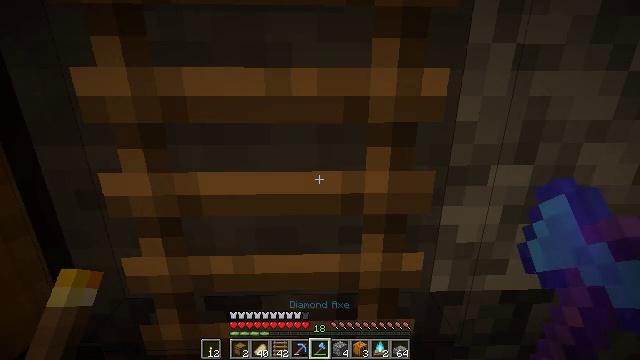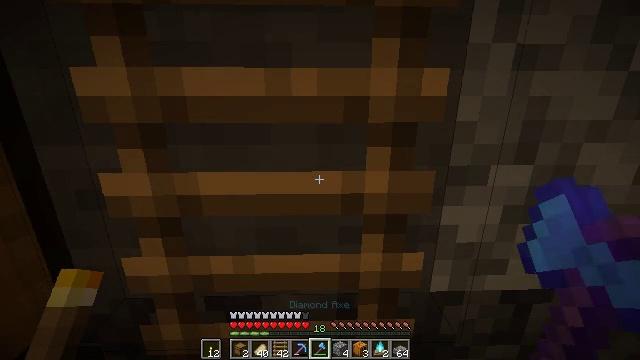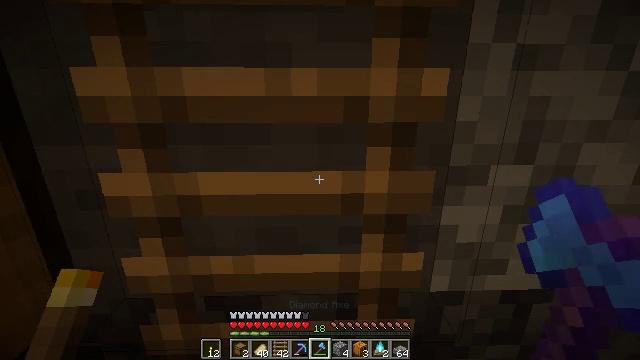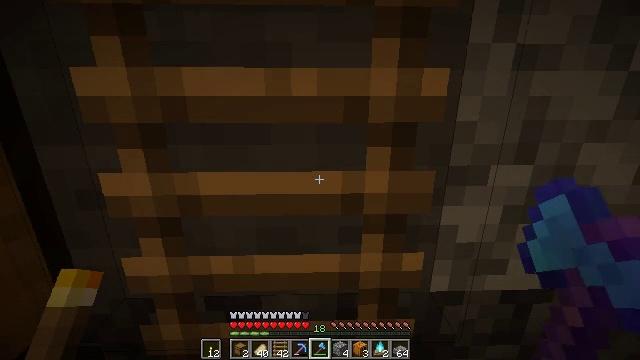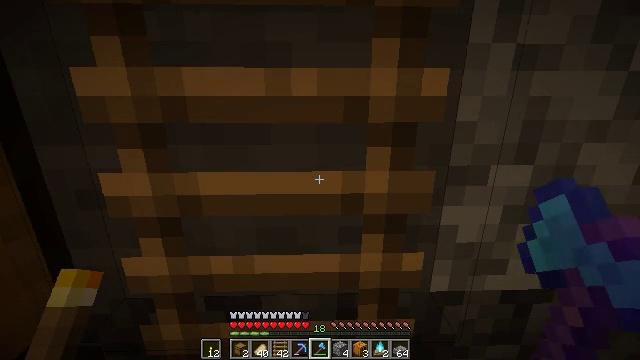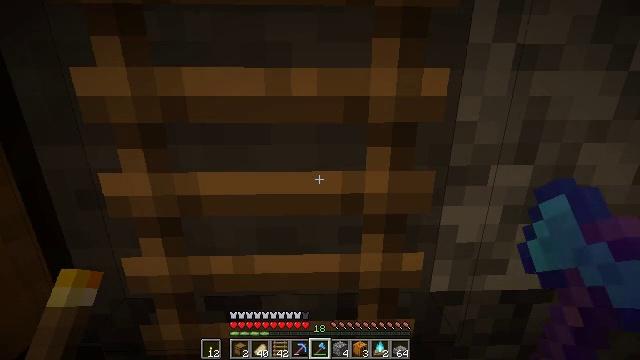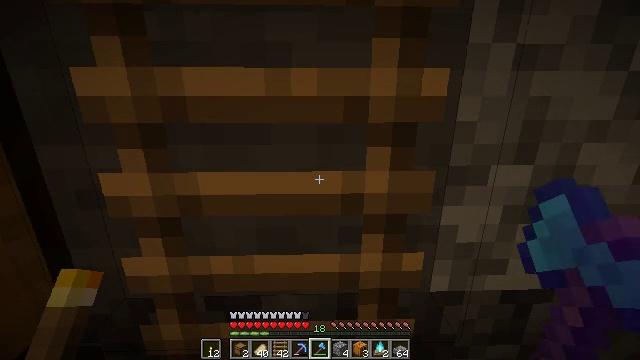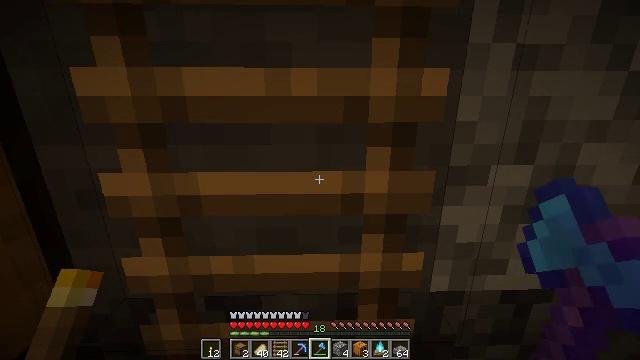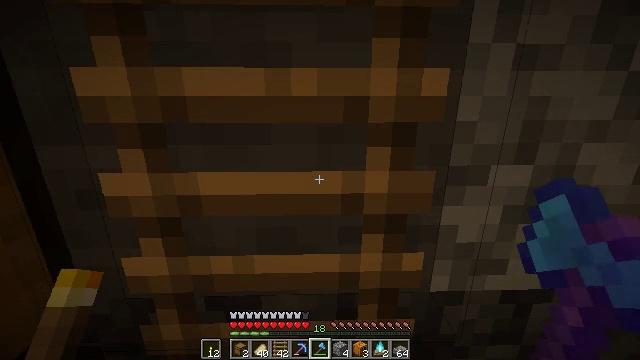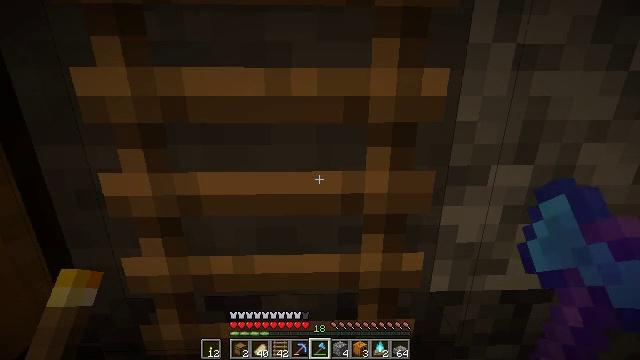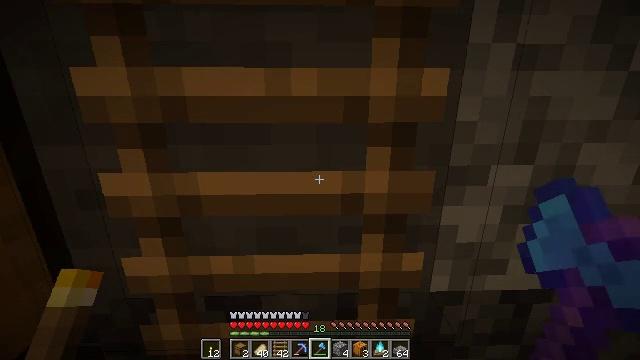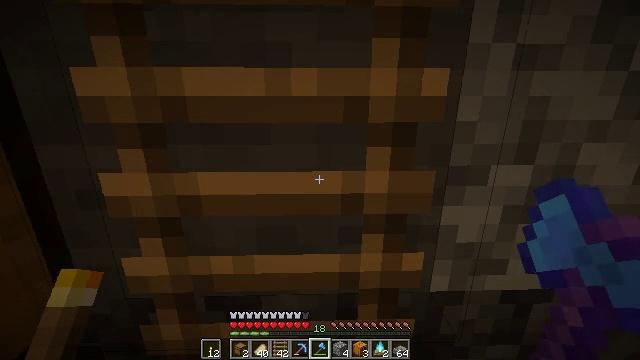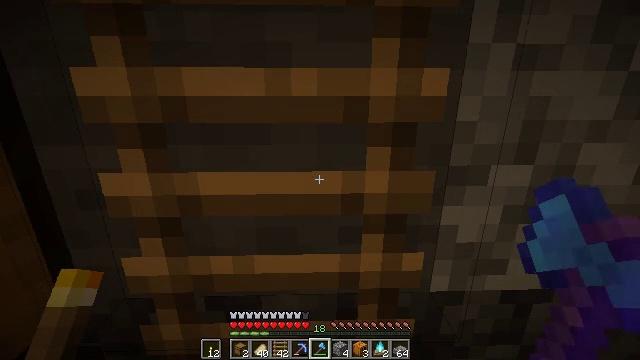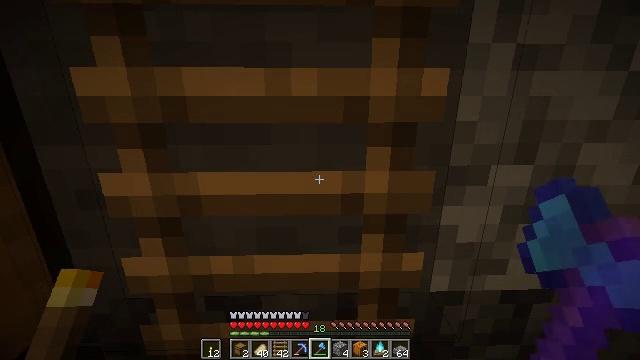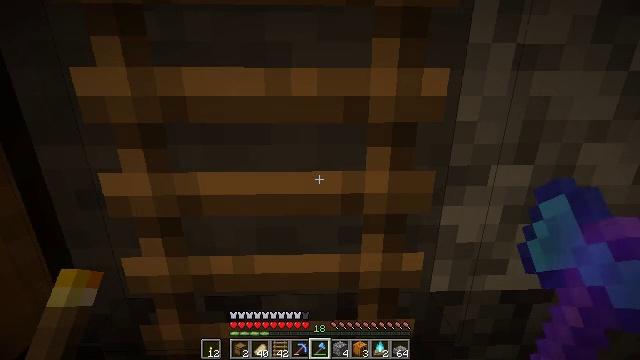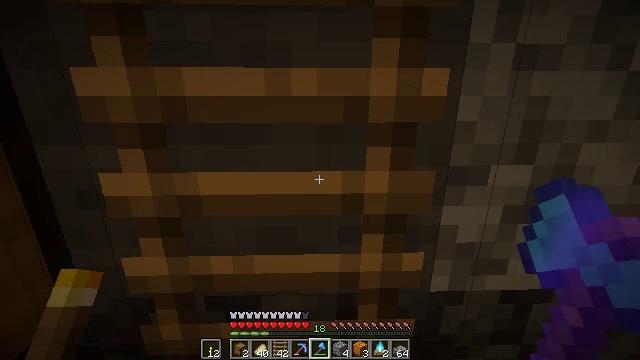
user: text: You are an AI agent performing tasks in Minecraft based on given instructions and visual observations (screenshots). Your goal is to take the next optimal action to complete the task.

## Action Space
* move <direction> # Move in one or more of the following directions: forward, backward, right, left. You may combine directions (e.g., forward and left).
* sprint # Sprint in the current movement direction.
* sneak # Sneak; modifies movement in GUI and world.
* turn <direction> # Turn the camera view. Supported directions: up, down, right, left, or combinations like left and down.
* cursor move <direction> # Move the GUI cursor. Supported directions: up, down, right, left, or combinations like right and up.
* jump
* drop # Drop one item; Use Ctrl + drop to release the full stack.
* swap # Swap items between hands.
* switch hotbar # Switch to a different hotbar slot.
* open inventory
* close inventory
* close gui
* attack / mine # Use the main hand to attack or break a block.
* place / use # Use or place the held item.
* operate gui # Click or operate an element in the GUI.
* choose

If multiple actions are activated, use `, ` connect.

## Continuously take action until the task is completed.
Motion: motion action
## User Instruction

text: Mine the ladder from the wall.
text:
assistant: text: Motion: no_op
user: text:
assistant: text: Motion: no_op
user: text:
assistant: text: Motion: no_op
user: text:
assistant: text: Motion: no_op
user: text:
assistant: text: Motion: no_op
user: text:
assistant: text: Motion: no_op
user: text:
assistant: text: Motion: no_op
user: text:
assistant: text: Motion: no_op
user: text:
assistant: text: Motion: no_op
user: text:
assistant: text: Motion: no_op
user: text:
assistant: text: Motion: no_op
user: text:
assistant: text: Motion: no_op
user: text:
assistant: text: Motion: no_op
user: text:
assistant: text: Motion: no_op
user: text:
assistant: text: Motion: no_op
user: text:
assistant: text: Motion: no_op
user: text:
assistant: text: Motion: no_op
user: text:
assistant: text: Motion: no_op
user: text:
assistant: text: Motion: no_op
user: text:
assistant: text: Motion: no_op
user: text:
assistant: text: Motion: no_op
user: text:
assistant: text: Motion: no_op
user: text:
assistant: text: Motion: no_op
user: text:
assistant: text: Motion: no_op
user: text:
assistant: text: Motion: no_op
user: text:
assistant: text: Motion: no_op
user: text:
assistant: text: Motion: no_op
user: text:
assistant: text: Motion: no_op
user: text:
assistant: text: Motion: no_op
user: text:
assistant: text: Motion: no_op